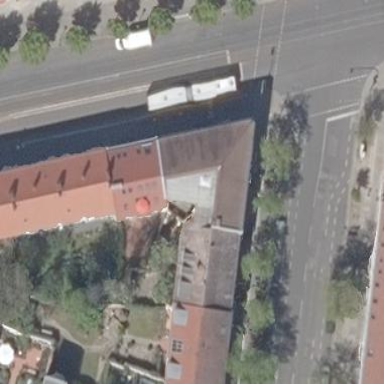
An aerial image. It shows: Historic Baroque building with apartments. It has hipped roof made of roof tiles.